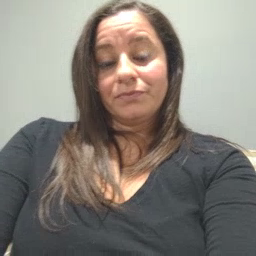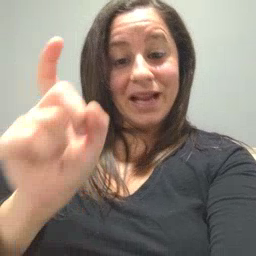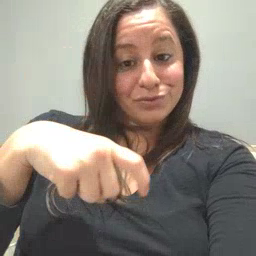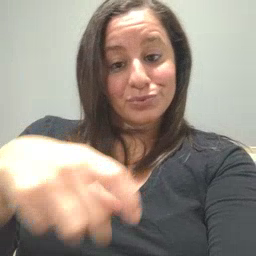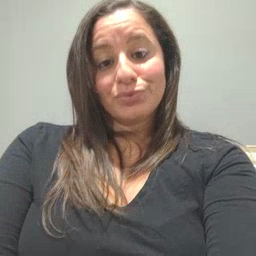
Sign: haveto